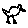
Label: bird